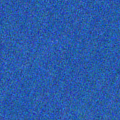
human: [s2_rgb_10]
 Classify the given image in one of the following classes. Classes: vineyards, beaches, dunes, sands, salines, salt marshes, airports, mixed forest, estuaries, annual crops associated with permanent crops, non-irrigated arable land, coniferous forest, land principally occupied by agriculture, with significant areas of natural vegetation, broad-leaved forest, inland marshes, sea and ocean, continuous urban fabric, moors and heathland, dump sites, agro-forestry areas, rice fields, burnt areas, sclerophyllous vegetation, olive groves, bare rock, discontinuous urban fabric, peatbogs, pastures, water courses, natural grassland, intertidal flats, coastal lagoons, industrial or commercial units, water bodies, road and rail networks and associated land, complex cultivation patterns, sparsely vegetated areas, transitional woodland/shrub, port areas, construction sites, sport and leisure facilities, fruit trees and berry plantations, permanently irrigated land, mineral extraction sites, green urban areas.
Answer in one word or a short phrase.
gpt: sea and ocean